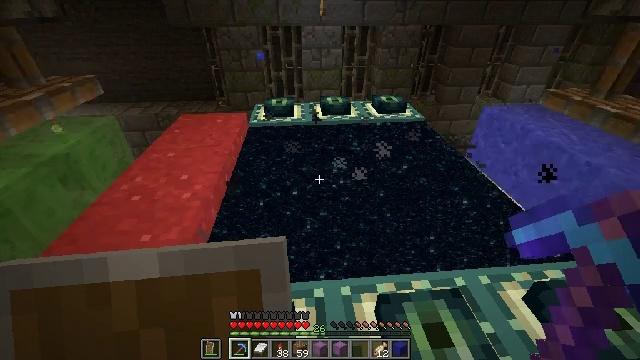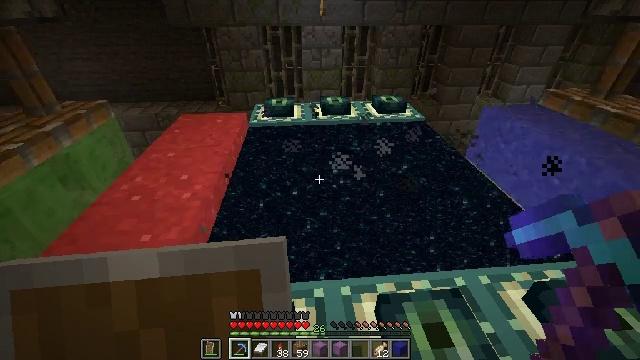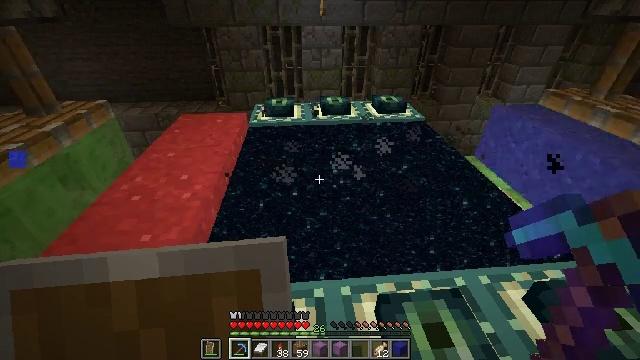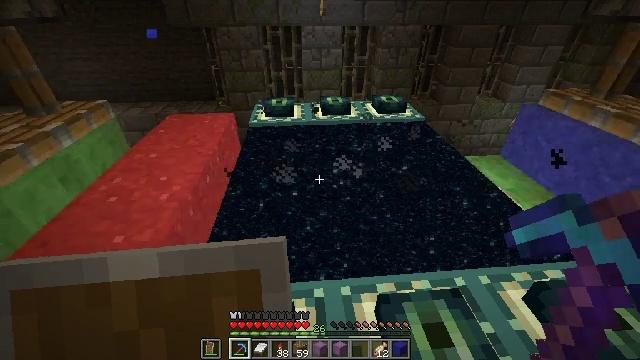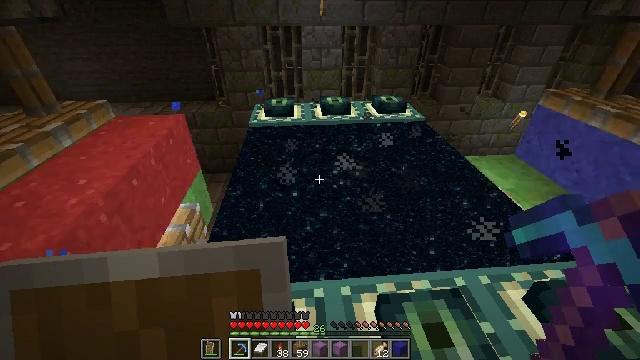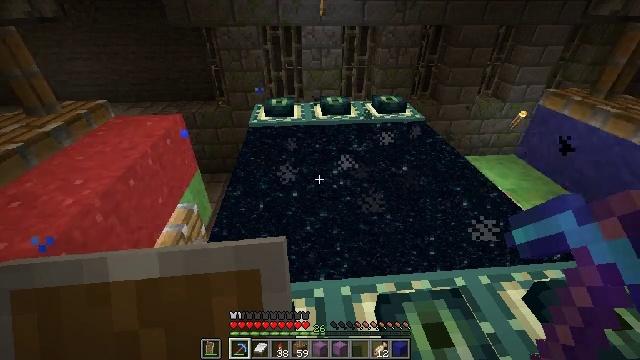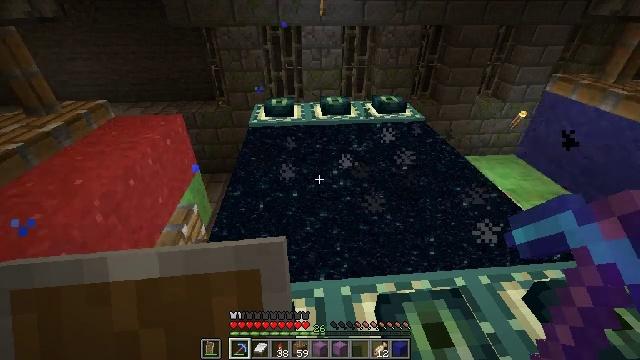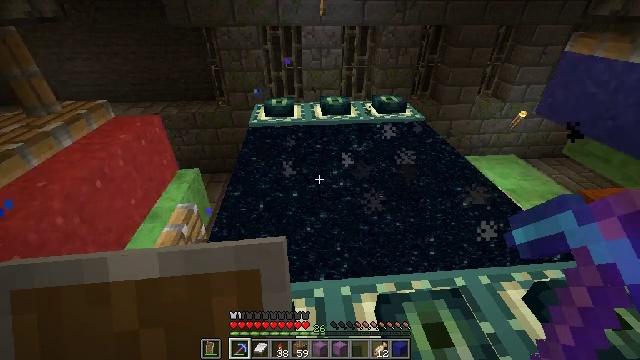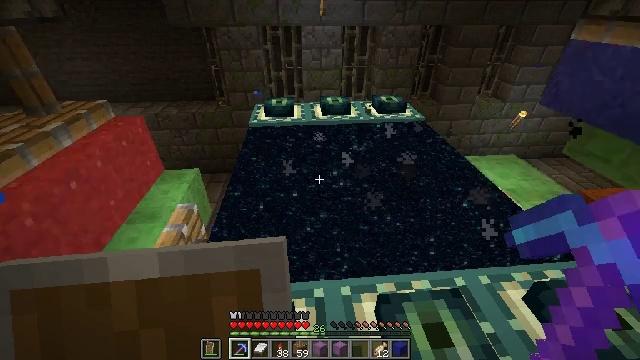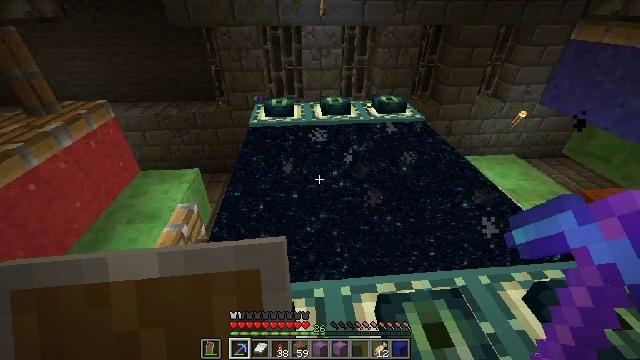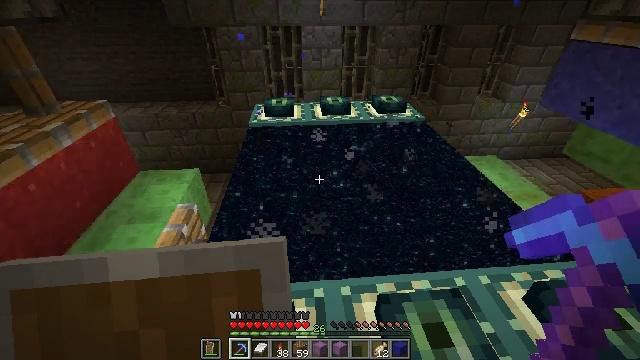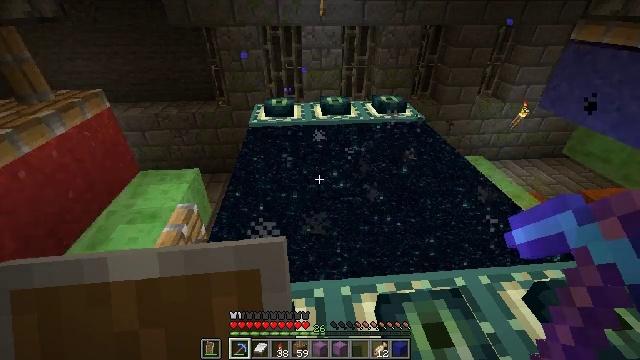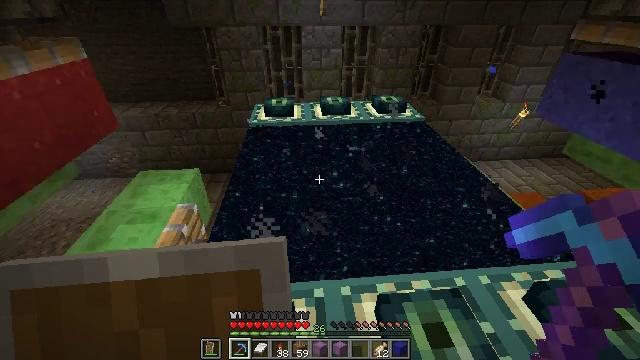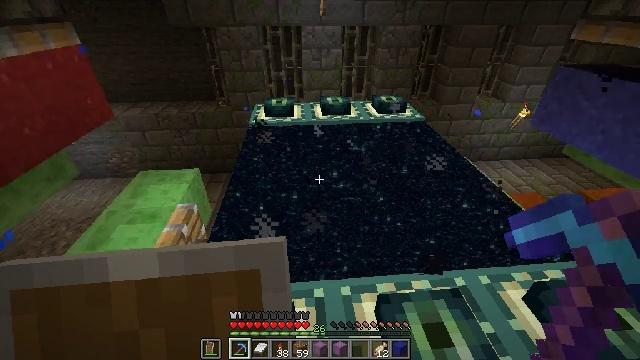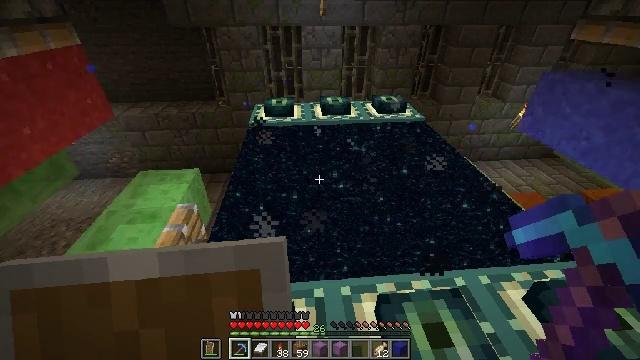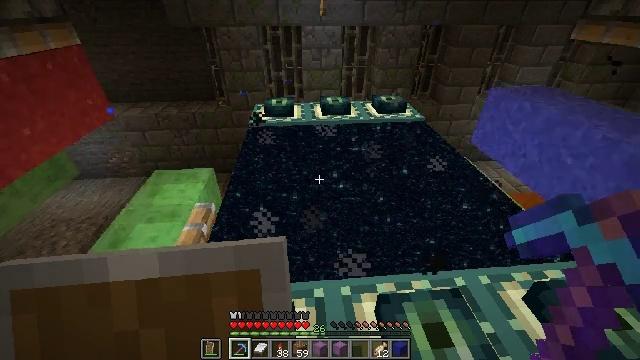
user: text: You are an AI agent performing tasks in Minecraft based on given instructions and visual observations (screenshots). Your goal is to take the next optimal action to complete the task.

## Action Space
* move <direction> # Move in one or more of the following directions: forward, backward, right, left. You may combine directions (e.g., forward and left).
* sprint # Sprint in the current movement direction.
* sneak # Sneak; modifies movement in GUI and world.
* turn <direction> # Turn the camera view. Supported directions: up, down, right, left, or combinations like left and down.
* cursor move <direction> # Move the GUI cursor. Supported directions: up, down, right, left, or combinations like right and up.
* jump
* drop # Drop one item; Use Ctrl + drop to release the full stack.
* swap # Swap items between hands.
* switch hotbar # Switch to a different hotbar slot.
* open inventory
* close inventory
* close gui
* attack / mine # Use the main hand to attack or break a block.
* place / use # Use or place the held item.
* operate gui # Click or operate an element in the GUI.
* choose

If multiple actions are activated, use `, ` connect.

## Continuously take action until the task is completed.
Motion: motion action
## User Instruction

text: Gather some blue concrete powder.
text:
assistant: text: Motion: no_op
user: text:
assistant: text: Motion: no_op
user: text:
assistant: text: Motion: no_op
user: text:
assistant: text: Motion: no_op
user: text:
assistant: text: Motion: no_op
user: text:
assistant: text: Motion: no_op
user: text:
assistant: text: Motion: no_op
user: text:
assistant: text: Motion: no_op
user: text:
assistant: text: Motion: no_op
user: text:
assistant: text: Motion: no_op
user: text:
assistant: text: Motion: no_op
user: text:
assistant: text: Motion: no_op
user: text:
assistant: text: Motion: no_op
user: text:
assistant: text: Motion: no_op
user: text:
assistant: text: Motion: no_op
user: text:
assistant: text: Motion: no_op
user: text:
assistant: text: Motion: no_op
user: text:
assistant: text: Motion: no_op
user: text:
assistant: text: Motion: no_op
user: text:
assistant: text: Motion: no_op
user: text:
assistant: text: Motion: no_op
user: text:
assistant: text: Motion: no_op
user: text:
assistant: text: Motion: no_op
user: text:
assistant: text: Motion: no_op
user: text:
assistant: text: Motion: no_op
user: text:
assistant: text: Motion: no_op
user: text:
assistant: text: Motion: no_op
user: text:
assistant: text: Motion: no_op
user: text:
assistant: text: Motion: no_op
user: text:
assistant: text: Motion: no_op